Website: lowes
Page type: payment
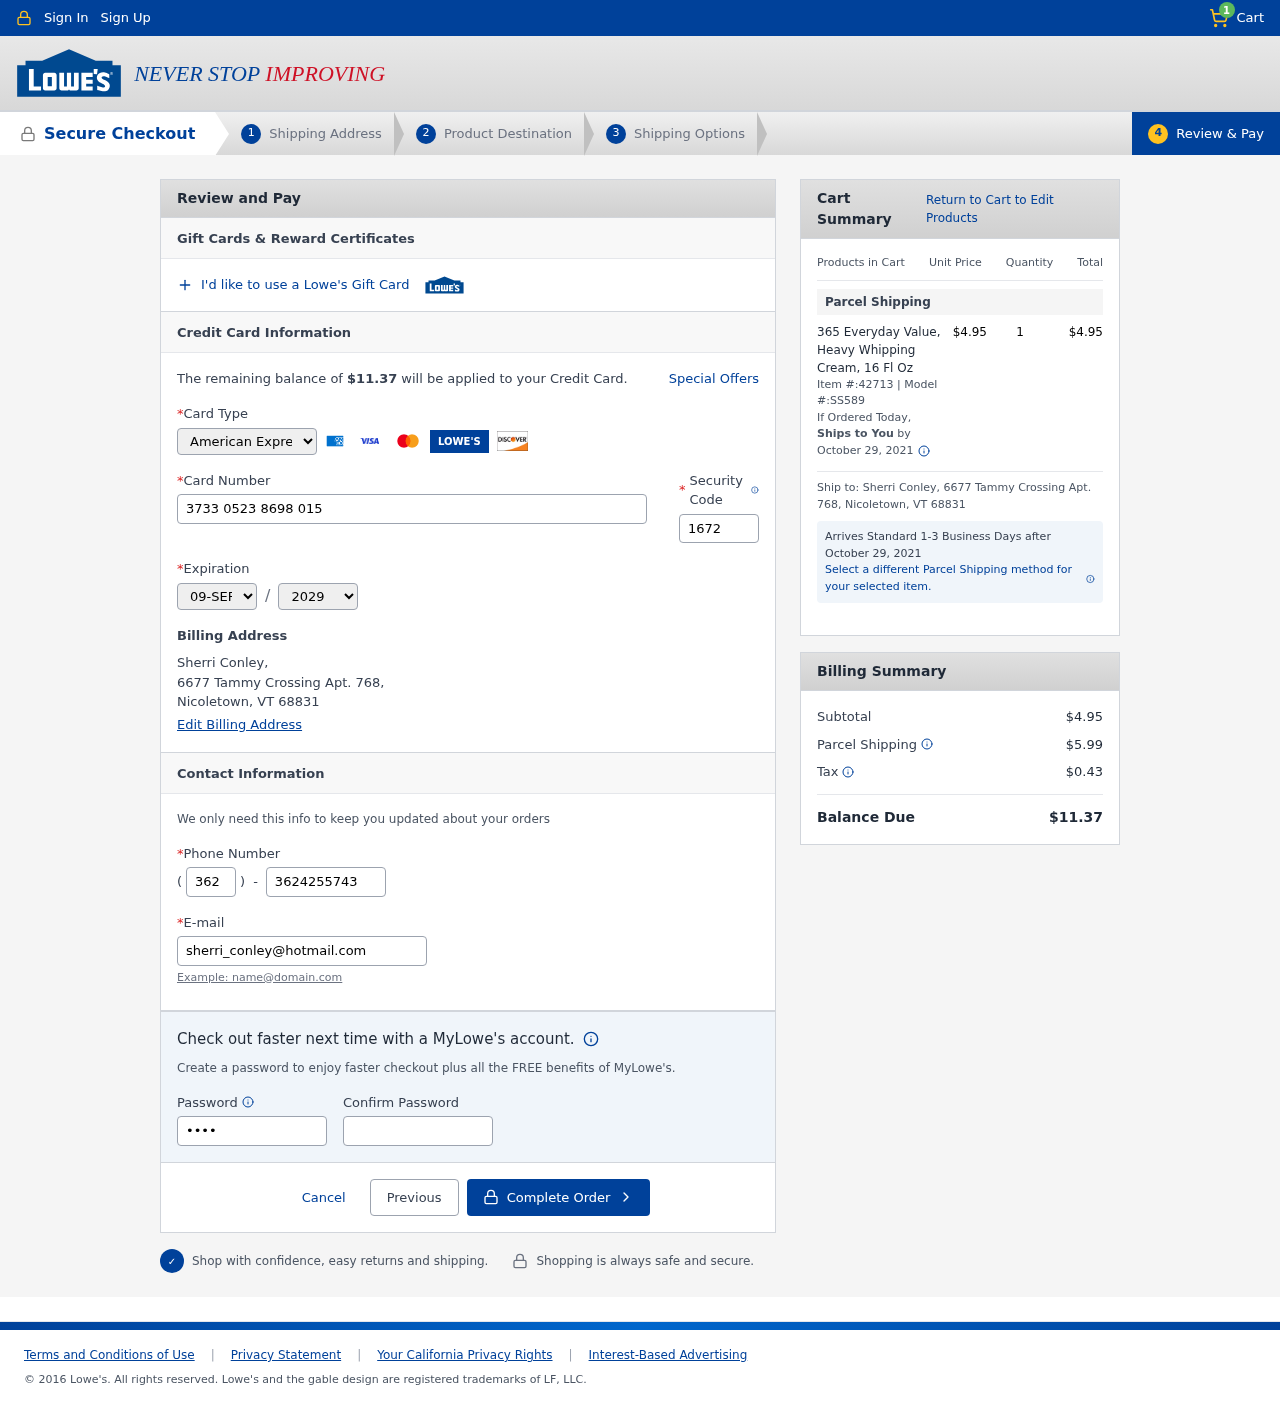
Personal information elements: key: PII_CARD_CVV
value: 1672
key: PII_CARD_EXPIRY_MONTH
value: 09
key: PII_CARD_EXPIRY_YEAR
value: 29
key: PII_CARD_NUMBER
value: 3733 0523 8698 015
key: PII_CARD_TYPE
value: American Express
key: PII_CITY_STATE_ZIP
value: Nicoletown, VT 68831
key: PII_EMAIL
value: sherri_conley@hotmail.com
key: PII_FULLNAME
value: Sherri Conley,
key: PII_PHONE
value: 3624255743
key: PII_PHONE_AREA
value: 362
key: PII_STREET
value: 6677 Tammy Crossing Apt. 768
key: PII_STREET
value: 6677 Tammy Crossing Apt. 768,
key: PII_FULLNAME2
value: Sherri Conley
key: PII_CITY
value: Nicoletown
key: PII_STATE_ABBR
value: VT
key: PII_POSTCODE
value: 68831
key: PII_POSTCODE_FULL
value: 68831
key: PII_CITY_STATE
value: Nicoletown, VT
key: PII_POSTCODE_NUMERIC
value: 68831
Product elements: key: PRODUCT1_NAME
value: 365 Everyday Value, Heavy Whipping Cream, 16 Fl Oz
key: PRODUCT1_PRICE
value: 4.95
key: PRODUCT1_QUANTITY
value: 1
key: PRODUCT1_ITEM
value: Item #:42713
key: PRODUCT1_MODEL
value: Model #:SS589
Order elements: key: ORDER_NUM_ITEMS
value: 1
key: ORDER_TOTAL
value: $11.37
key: ORDER_SHIPPING_DATE
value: October 29, 2021
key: ORDER_SUBTOTAL
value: $4.95
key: ORDER_SHIPPING_DATE2
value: October 29, 2021
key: ORDER_SHIPPING_COST
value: $5.99
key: ORDER_TAX
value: $0.43